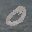
Label: 0